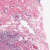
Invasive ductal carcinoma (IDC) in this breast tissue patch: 1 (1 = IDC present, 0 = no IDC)